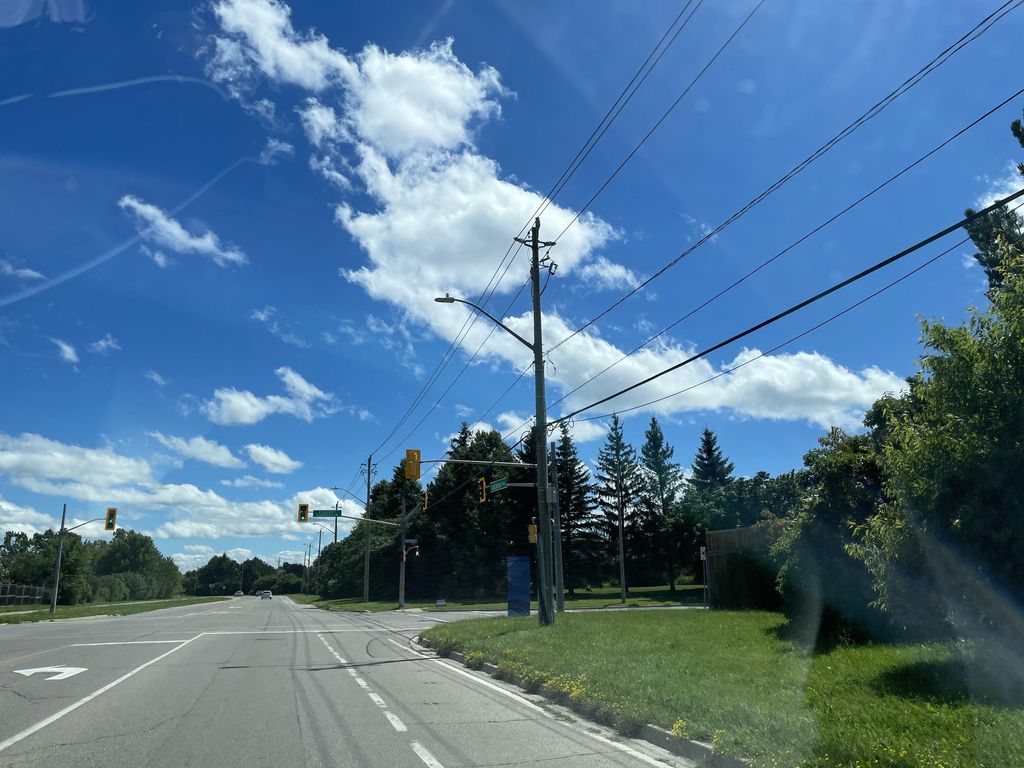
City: kitchener-waterloo